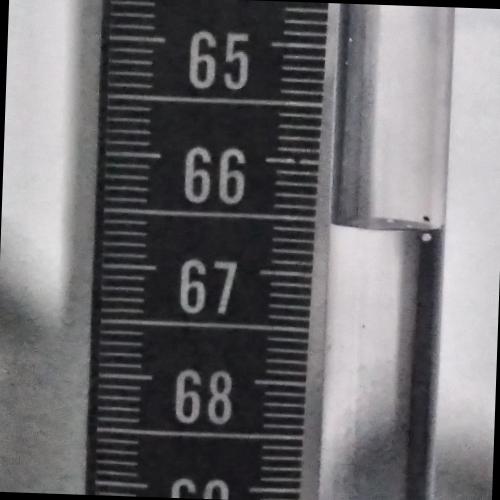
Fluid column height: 66.5 cm